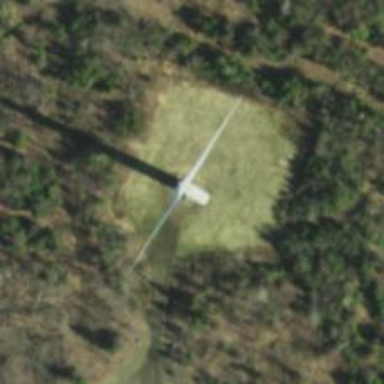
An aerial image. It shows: Wind generator powered by horizontal axis wind turbine.